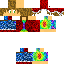
A male human skin with medium skin, wearing brown long hair dressed in a blue hoodie and blue pants, featuring a closed mouth.